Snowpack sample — Snodgrass Mountain, Crested Butte, Colorado (2/4/25, 12:06 PM MST)
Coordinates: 38.923, -106.968
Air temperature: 35 °F
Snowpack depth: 80 cm
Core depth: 30 cm
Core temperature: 35.6 °F
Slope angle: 14°, slope face: 78°
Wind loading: low
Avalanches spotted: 0
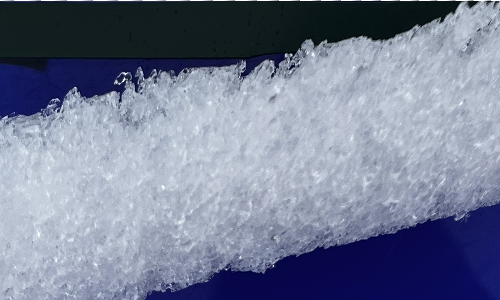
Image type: core
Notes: No avalanches nearby, unusually warm weather for the last month reported by residents, Collected 25 yards from treeline